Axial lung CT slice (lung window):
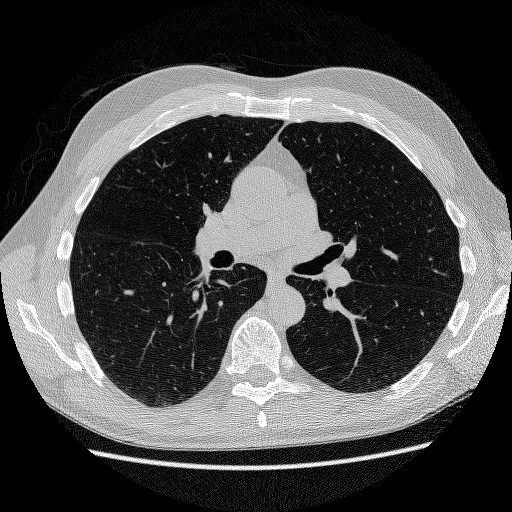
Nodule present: no